Question: I've been trying to simply validate an app for the Mac App Store. I was able to submit the iOS version without a hitch.
At this point in time i've configure the App ID in the dev portal to a unique iCloud identifier, so that eliminates the possibility that this is a shared ICID problem (iCloud ID).
I've recreated certificates, App ID, iCloud container, and distribution provisioning profiles.
*After days of troubleshooting, i've narrowed the issue down. If I assign the iCloud container to the App ID, validation fails. If I un-assign it, validation passes.
I have opened several tickets with Apple over the course of the week, but I haven't had a response so i'm hoping SO can help.
The errors reported by the validation tool:

My App ID: com.proj-build.cocoa-notes
My iCloud Container ID: iCloud.com.proj-build.cocoa-notes
-
Any ideas what I could be doing wrong?
## Entitlements configuration below
'''
<?xml version="1.0" encoding="UTF-8"?>
<!DOCTYPE plist PUBLIC "-//Apple//DTD PLIST 1.0//EN" "http://www.apple.com/DTDs/PropertyList-1.0.dtd">
<plist version="1.0">
<dict>
<key>com.apple.developer.ubiquity-container-identifiers</key>
<array>
<string>$(TeamIdentifierPrefix)com.proj-build.cocoa-notes</string>
</array>
<key>com.apple.developer.ubiquity-kvstore-identifier</key>
<string>$(TeamIdentifierPrefix)$(CFBundleIdentifier)</string>
<key>com.apple.security.app-sandbox</key>
<true/>
<key>com.apple.security.files.bookmarks.app-scope</key>
<true/>
<key>com.apple.security.files.user-selected.read-write</key>
<true/>
<key>com.apple.security.print</key>
<true/>
</dict>
</plist>
'''
---
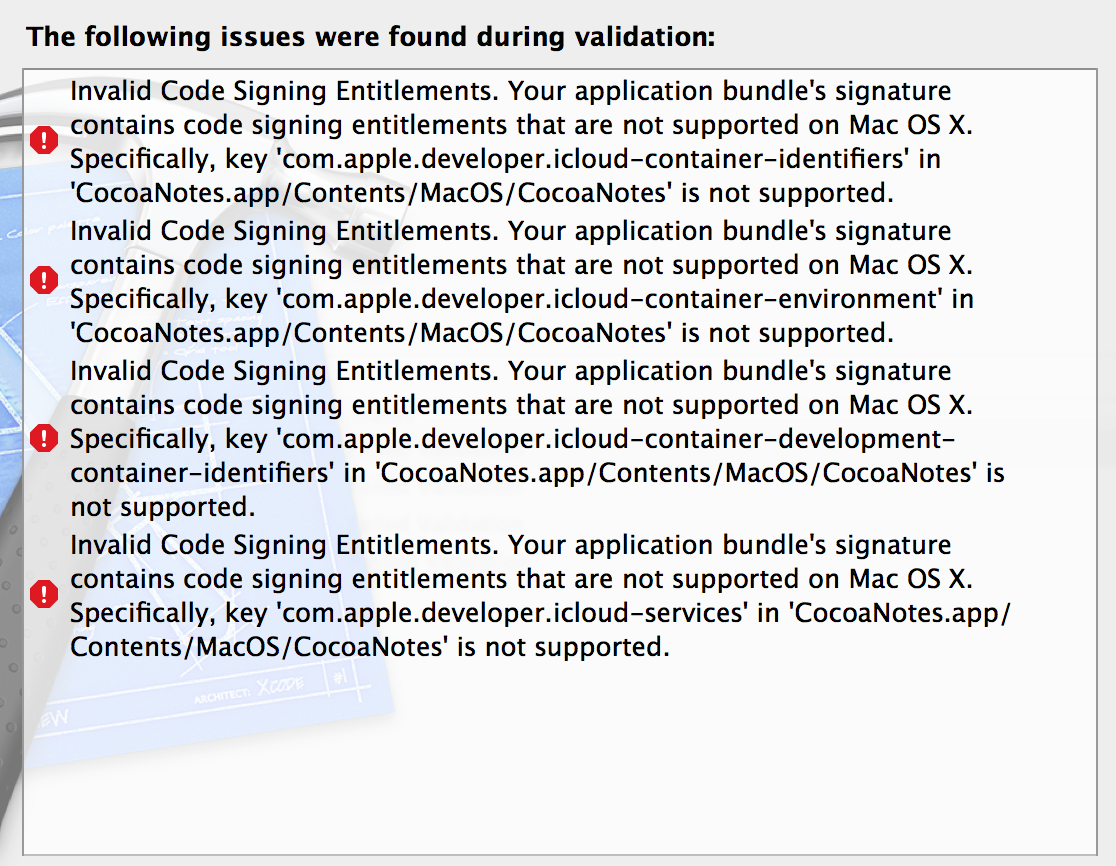
Answer: It looks like your app ID and provisioning profile are misconfigured. The iCloud containers (those that match 'iCloud.*') are a Mac OS X 10.10 Yosemite feature. You'll need to log in to the developer center and remove that, but keep the 10.9 (and previous) iCloud entitlement. Then regenerate the provisioning profile and use the new one.